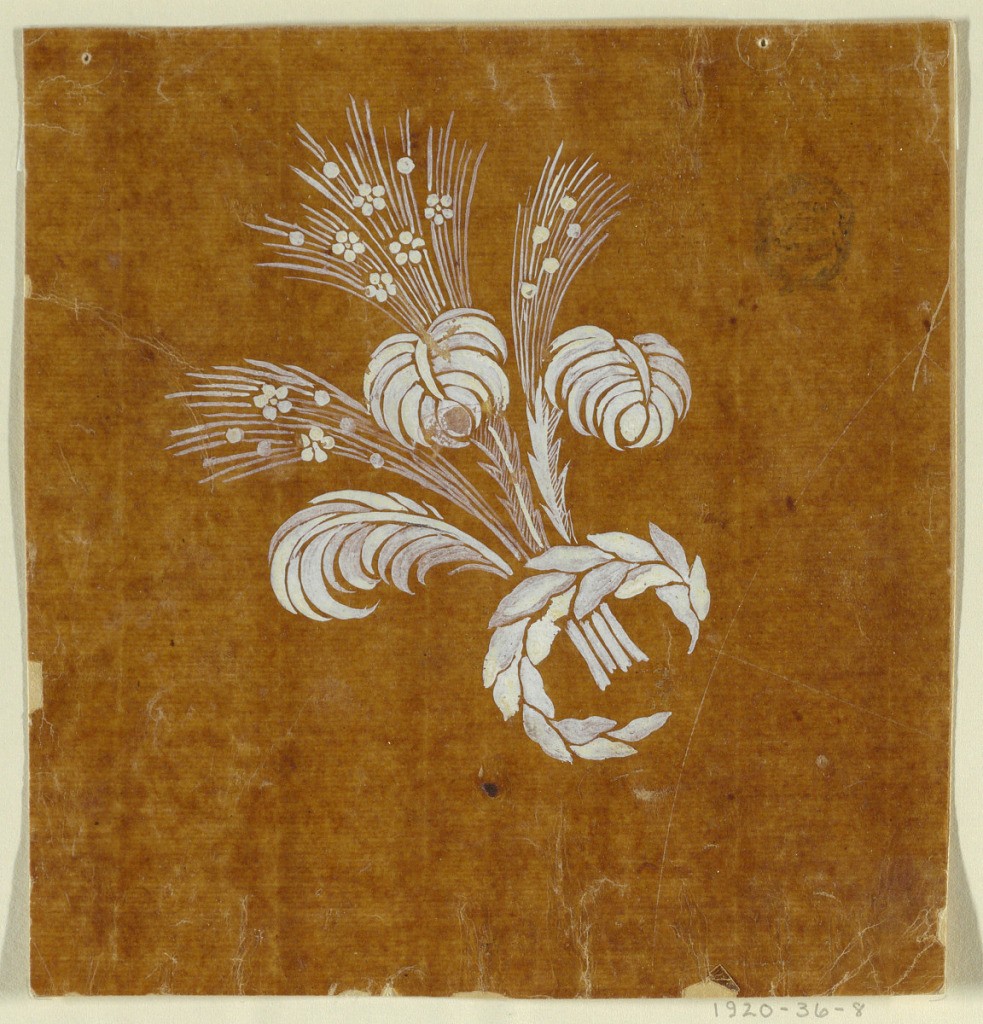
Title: Design for an Embroidered or Woven Nosegay of the "Fabrique de St. Ruf"
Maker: Fabrique de Saint Ruf, Lyon, France
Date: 1800–1825
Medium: Brush and white gouache on glazed tracing paper
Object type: Drawing
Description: Four boughs with fantastical leaves, blossoms, and seeds are fastened to a laural wreath.